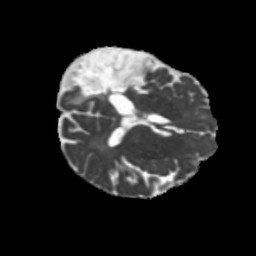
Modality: MD
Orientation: axial
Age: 58
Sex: male
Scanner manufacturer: siemens
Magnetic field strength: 3 T
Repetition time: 5.25 s
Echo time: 0.08 s